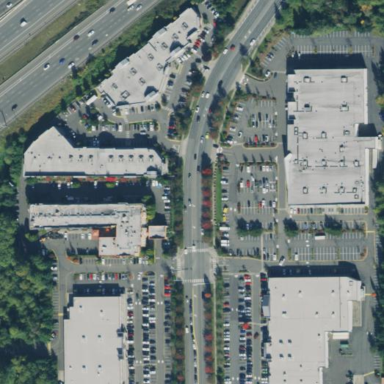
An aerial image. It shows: Retail area.